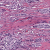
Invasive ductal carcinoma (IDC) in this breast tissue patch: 1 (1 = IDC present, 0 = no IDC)